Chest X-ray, AP view. Patient: 13 years old, sex M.
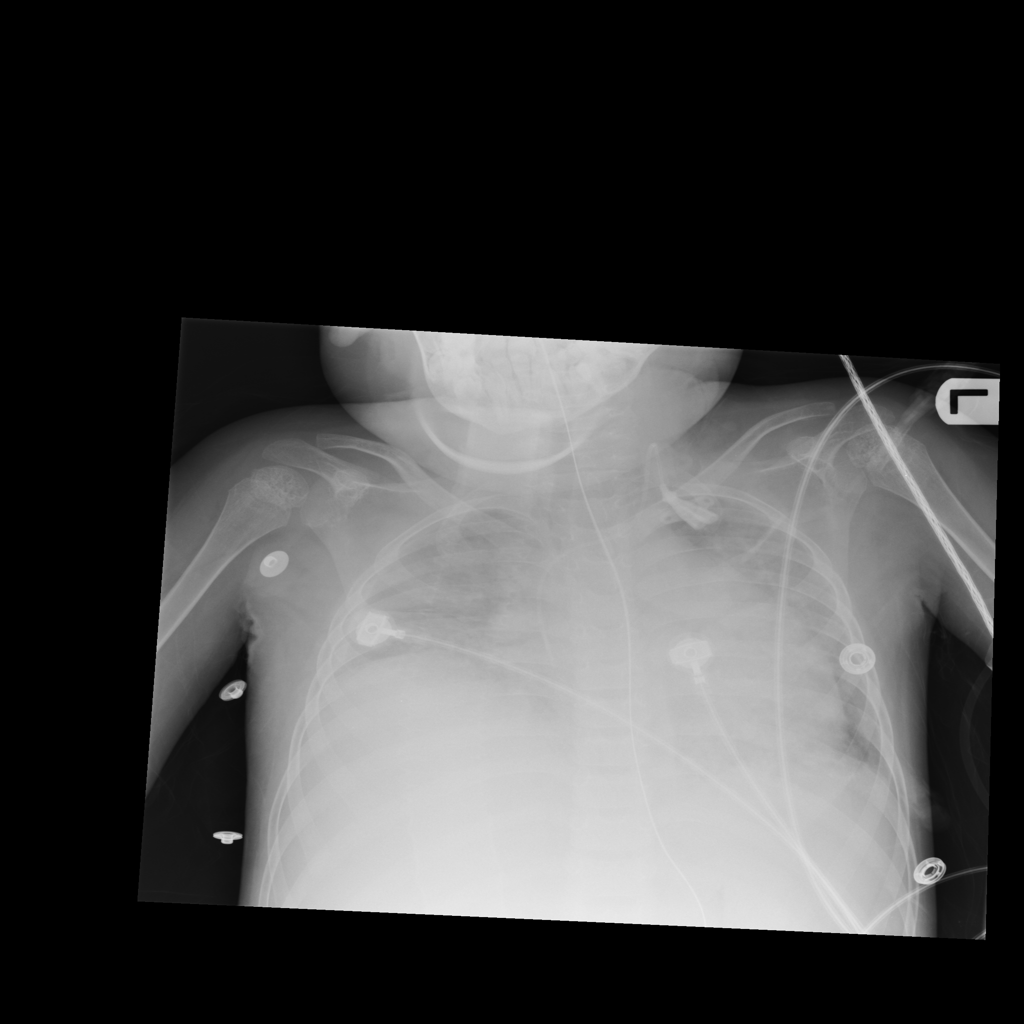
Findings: No Finding